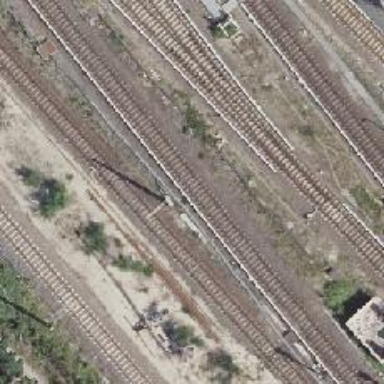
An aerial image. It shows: Rail line that is electrified.